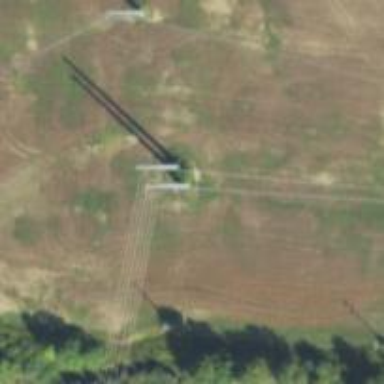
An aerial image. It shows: Power tower.